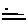
Label: line